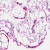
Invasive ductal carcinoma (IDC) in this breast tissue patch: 0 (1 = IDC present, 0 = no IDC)